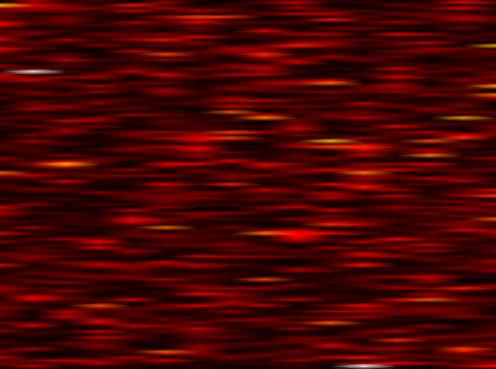
Label: UFMC